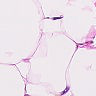
Metastatic tissue present: no